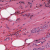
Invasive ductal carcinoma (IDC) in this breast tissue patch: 0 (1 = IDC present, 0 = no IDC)